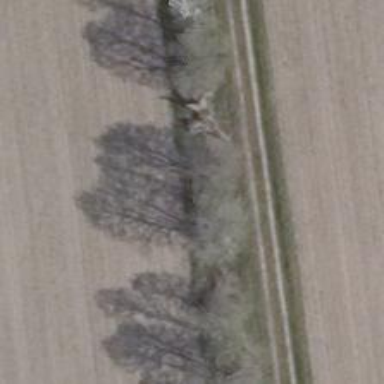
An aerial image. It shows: Row of deciduous trees with needle-leaved foliage.